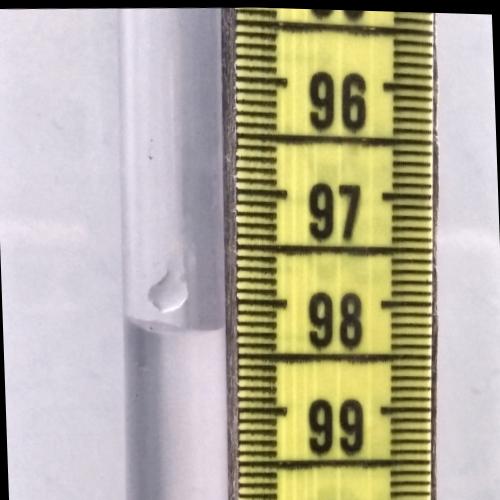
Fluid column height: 98.3 cm